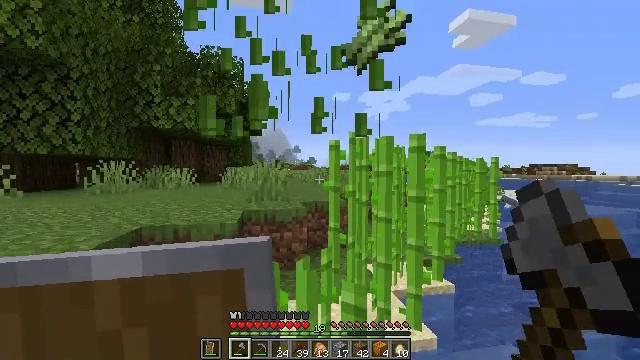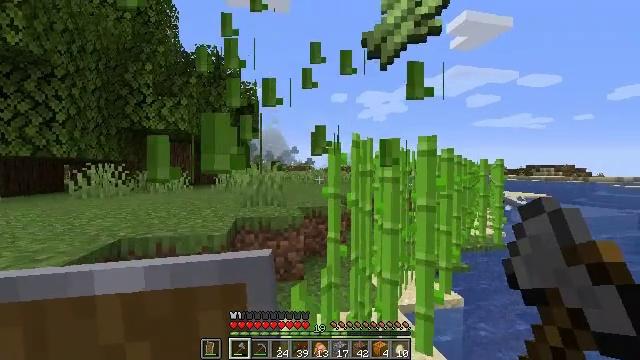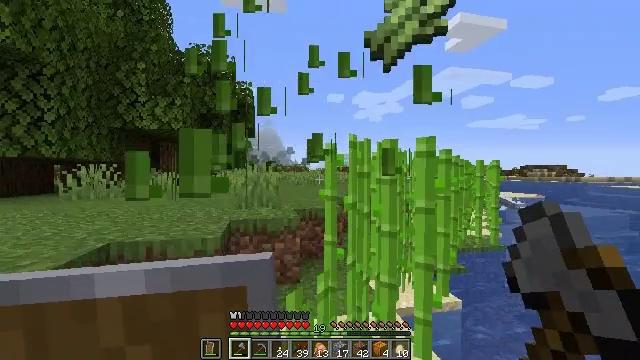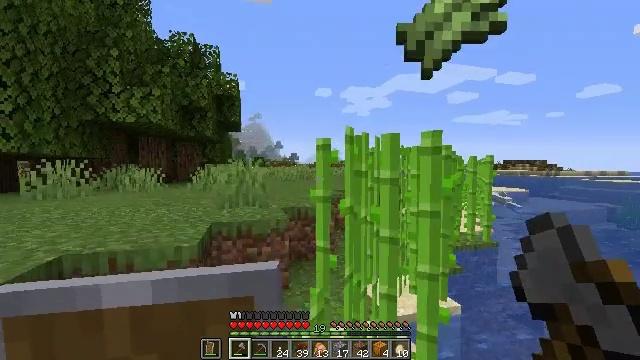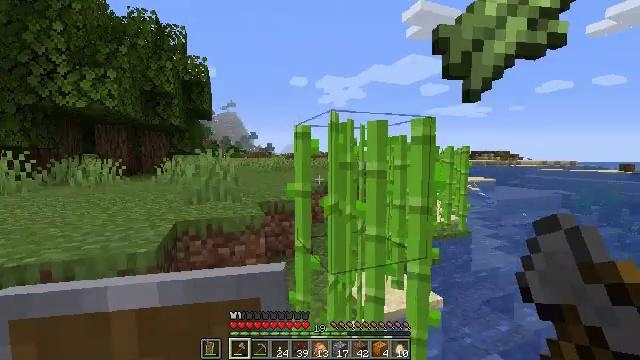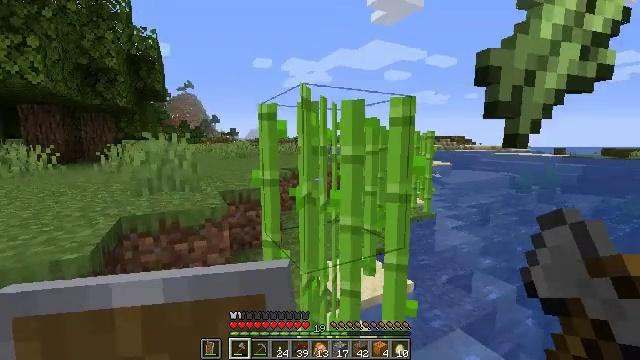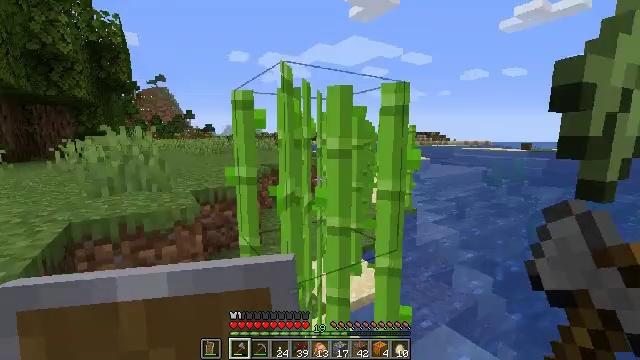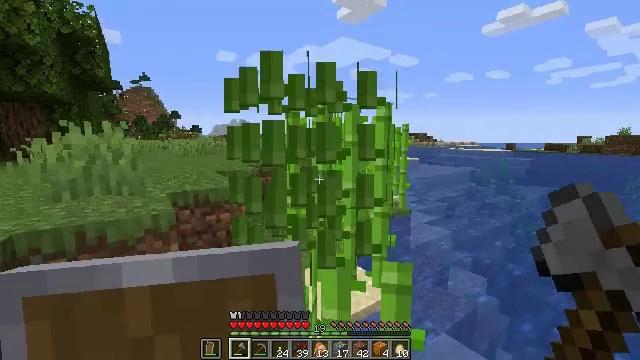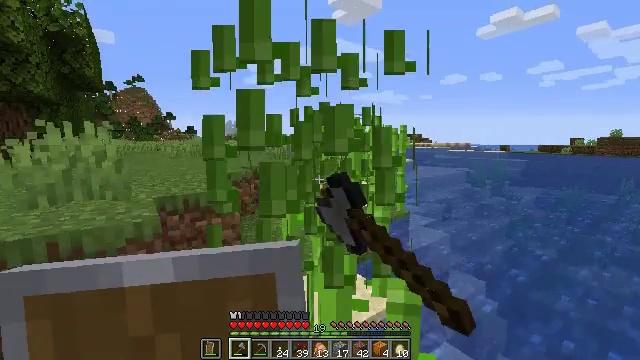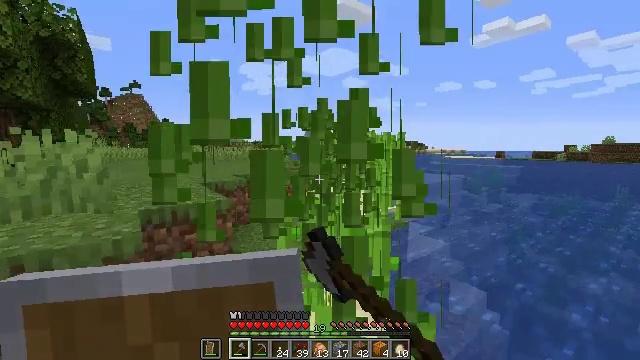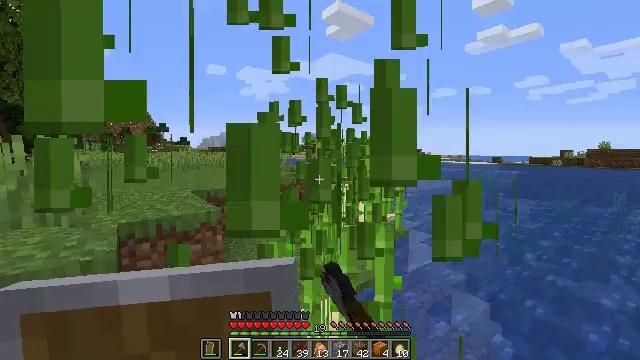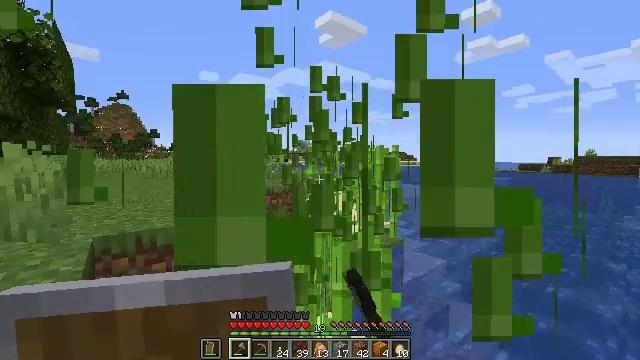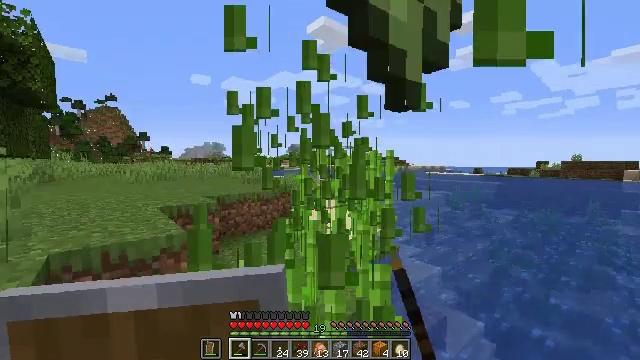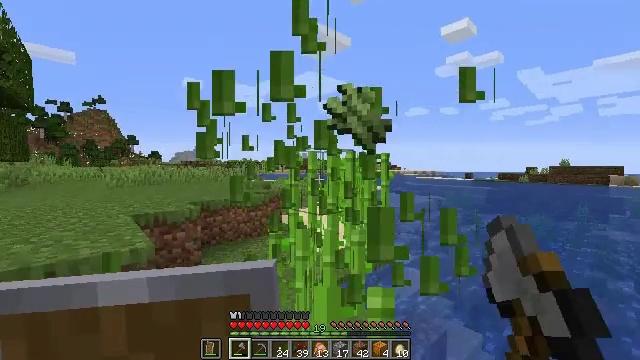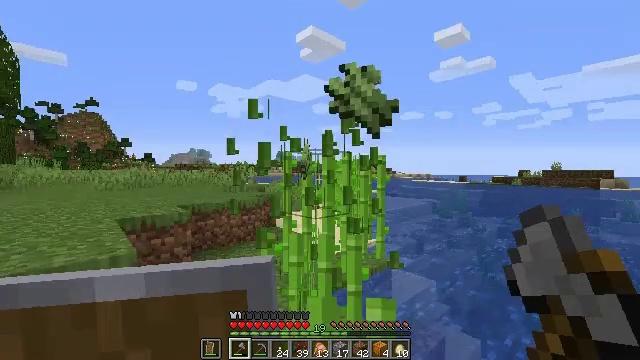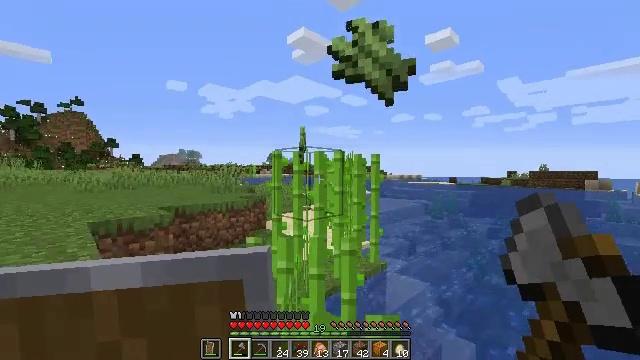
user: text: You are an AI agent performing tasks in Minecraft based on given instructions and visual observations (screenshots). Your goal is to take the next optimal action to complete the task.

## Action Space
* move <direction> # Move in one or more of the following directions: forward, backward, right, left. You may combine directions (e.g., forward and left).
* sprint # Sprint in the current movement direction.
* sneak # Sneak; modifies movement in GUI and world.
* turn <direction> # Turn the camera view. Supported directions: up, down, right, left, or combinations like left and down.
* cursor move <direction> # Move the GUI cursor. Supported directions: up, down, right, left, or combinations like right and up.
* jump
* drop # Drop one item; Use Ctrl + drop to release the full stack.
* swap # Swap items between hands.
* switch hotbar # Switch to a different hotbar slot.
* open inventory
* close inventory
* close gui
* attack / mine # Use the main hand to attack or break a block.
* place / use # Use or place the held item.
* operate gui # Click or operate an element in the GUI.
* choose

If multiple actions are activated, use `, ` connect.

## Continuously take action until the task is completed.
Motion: motion action
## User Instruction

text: Mine the sugar cane near rivers.
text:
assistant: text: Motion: move forward
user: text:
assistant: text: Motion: move forward
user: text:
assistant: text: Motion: move forward, turn right and down
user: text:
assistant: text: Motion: move forward, turn right and down
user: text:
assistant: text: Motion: move forward, turn right and down
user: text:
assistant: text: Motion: move forward, turn right and down
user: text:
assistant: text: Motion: move forward, turn right, attack / mine
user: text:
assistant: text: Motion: move forward, attack / mine
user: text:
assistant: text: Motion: move forward, turn up, attack / mine
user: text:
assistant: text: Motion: move forward, turn up
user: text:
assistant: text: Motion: move forward, turn right and up
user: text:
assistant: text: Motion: move forward, turn right
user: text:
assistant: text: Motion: move forward, turn right
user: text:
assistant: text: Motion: move forward, turn right
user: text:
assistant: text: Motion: move forward, turn right
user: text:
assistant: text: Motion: move forward, turn right
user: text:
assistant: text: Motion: no_op
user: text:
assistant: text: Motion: no_op
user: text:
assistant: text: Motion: no_op
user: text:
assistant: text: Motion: move forward
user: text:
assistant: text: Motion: move forward
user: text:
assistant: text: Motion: move forward, attack / mine
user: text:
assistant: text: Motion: move forward, attack / mine
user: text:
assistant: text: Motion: move forward, attack / mine
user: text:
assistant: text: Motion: move forward, attack / mine
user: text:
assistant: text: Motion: move forward
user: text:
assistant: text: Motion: move forward
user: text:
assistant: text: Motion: move forward
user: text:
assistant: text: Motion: move forward and move left
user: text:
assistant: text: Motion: move forward and move left